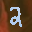
Label: 2